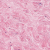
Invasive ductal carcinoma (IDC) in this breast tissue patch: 0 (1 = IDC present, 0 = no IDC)